Question: I am creating a dynamic form where a user selects an area then a topic, then based on the topic a set of controls will load. The options for the form are all defined in an XML file.
My issues is that when I am traversing the XML I am getting down to the defined controls which I have 2 in the text file I made it is creating each control twice. I think it would be better to show some code then explain so here is my code.
'''
<?xml version="1.0" encoding="utf-8" ?>
<options>
<option name="xerox">
<sub_option name="Paper Jam">
<input type="dropdown" name="location" />
<input type="textbox" name="printername" />
</sub_option>
<sub_option name="New Printer Request" />
<sub_option name="Supply Request" />
<sub_option name="Hardware Failure" />
</option>
</options>
'''
And the C# code below
'''
protected void loadControls(string parent, string parentNode)
{
XmlDocument itemList = new XmlDocument();
itemList.Load(@"c:\inetpub\wwwroot\sp\css\itemList.xml");
Panel controls = new Panel();
XmlNodeList nodeList = itemList.SelectNodes("options/child::node()");
test.Text = parent;
foreach (XmlNode node in nodeList)
{
if (node.Attributes["name"].Value == parentNode && node.HasChildNodes)
{
test.Text = "for 2 coming";
foreach (XmlNode subnode in node.ChildNodes)
{
if (subnode.Attributes["name"].Value == parent && subnode.HasChildNodes)
{
foreach (XmlNode optionNode in subnode.ChildNodes)
{
string controlType = optionNode.Attributes["type"].Value;
string controlName = optionNode.Attributes["name"].Value;
switch(controlType)
{
case "dropdown":
DropDownList ddl = new DropDownList();
qna.Controls.Add(ddl);
break;
case "textbox":
TextBox tb = new TextBox();
qna.Controls.Add(tb);
break;
}
}
}
}
}
}
'''
Output below(this is after selecting Paper Jam)

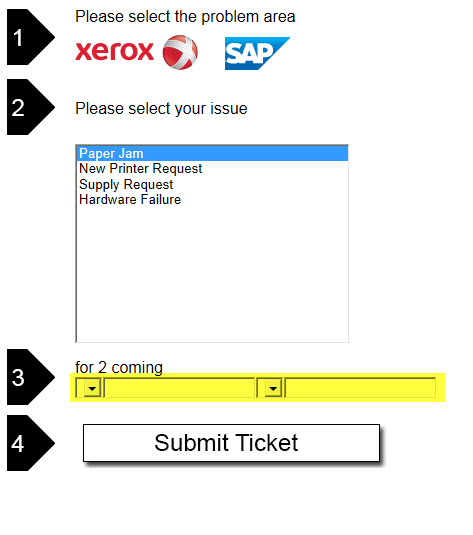
Answer: I guess the issue is in your below code lines:
'''
test.Text = "for 2 coming";
foreach (XmlNode subnode in node.ChildNodes)
{
'''
You should check the following instead of foreach loop here
'''
if(node.ChildNodes.Count>0)
{
...
}
'''